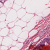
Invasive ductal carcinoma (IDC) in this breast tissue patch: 0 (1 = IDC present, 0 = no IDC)